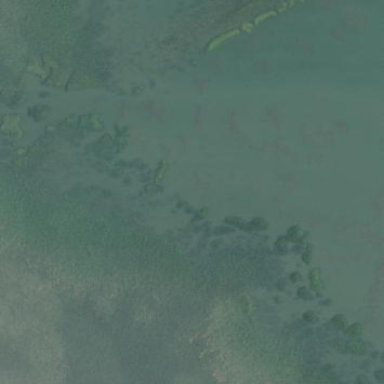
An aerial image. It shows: Saltmarsh wetland.